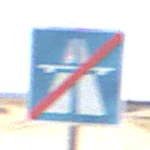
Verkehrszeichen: EndeAutbahn
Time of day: Midday
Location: Outdoor (RoadRail)
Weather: Clear
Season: Summer
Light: Natural